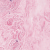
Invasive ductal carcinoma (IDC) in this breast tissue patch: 0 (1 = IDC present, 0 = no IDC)